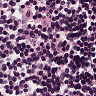
Metastatic tissue present: no